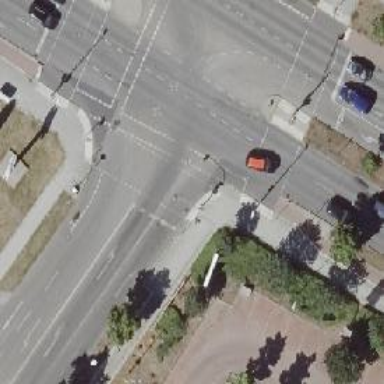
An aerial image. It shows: Crossing with traffic signals.